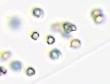
Label: Phaeocystis